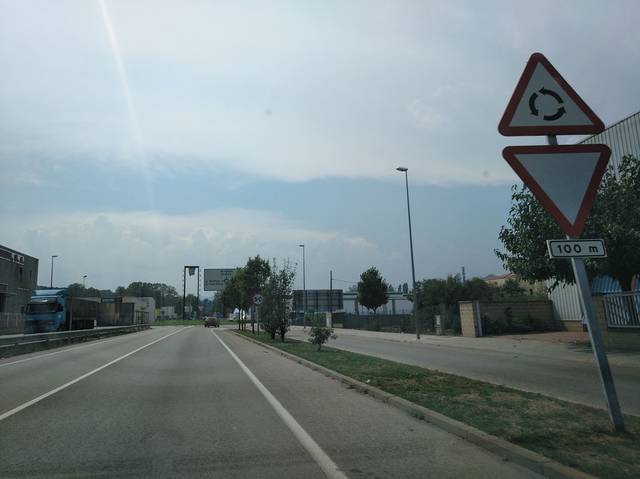
Region: Spain
Coordinates: 41.97, 2.774